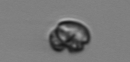
Label: Dinophyceae